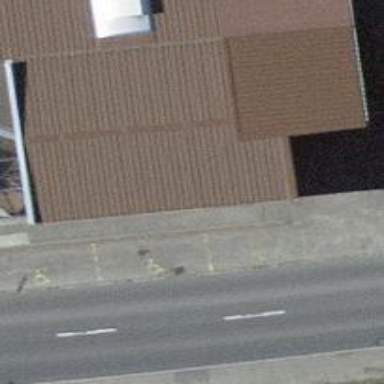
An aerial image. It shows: Restaurant.